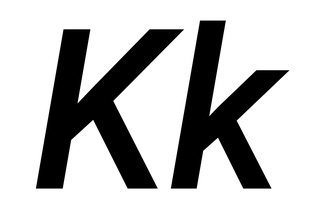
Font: Roboto-Italic_Medium_Italic